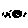
Label: moon